Interaction volume radius: 5 \u00c5
Interaction volume height: 40 \u00c5
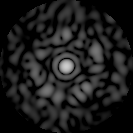
Disorder parameter: 0.8438